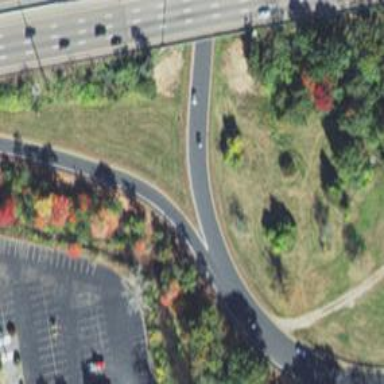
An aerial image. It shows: Secondary road with asphalt surface leading to roundabout.